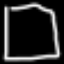
Label: square